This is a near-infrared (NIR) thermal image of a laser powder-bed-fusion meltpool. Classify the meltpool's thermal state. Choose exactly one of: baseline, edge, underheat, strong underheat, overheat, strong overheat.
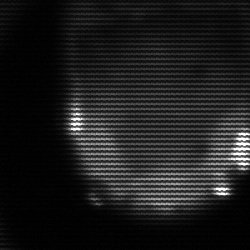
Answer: edge